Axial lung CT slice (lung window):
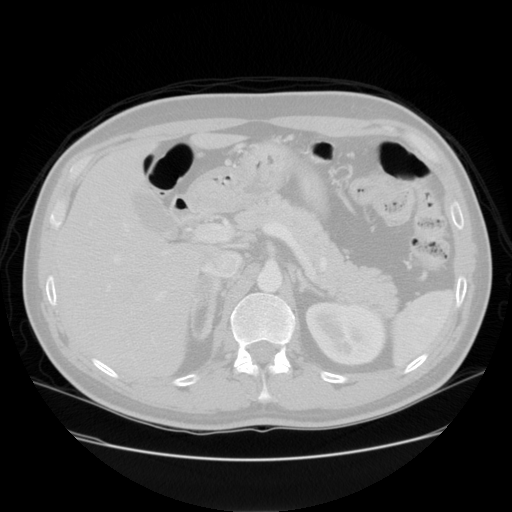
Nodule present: no